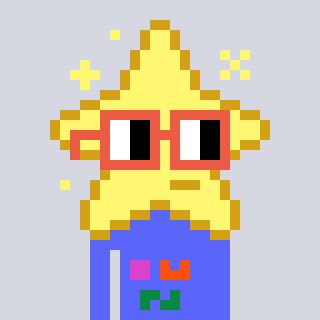
a pixel art character with square orange glasses, a star-shaped head and a purple-colored body on a cool background